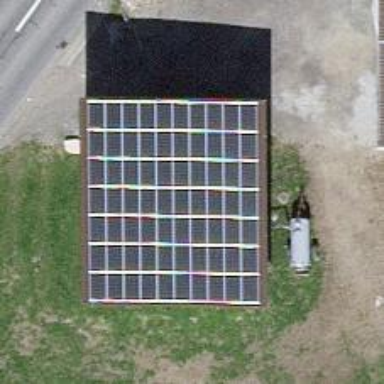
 consisting of solar photovoltaic panels."